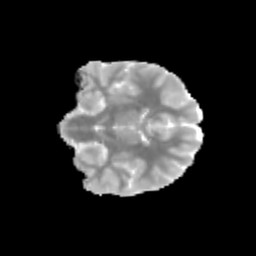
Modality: MD
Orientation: coronal
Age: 11
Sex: female
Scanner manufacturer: siemens
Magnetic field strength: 3 T
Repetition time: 3.8 s
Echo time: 0.07 s